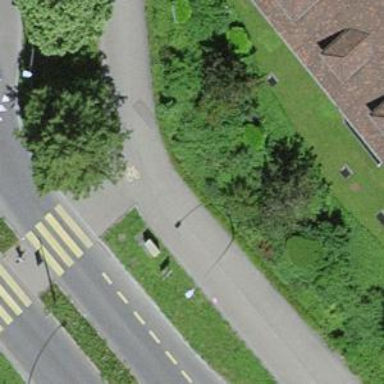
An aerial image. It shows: Asphalt sidewalk along the footway.